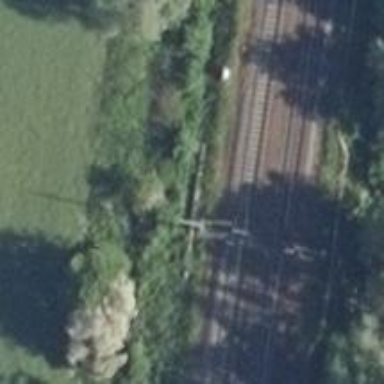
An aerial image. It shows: Railway signal.